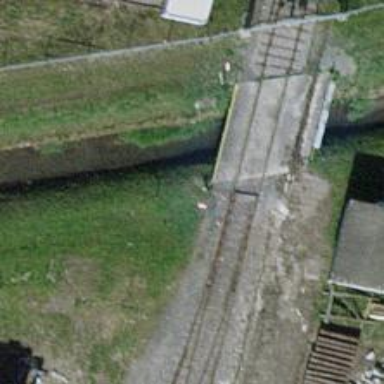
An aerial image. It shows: Railway switch.